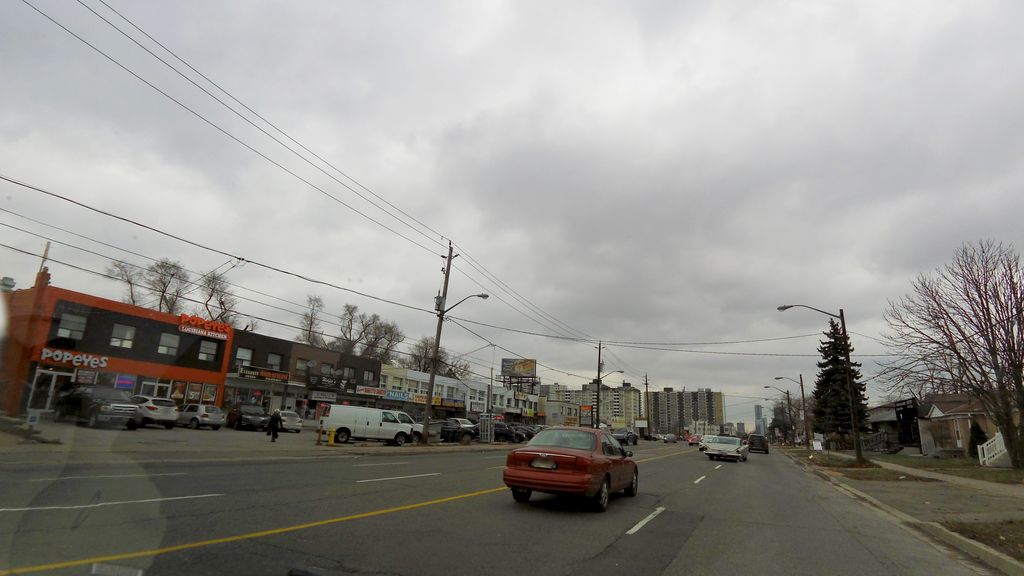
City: toronto